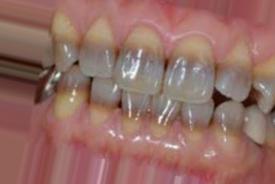
Condition: Tooth Discoloration